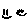
Label: smiley face